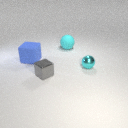
large cyan rubber sphere behind large blue rubber cube